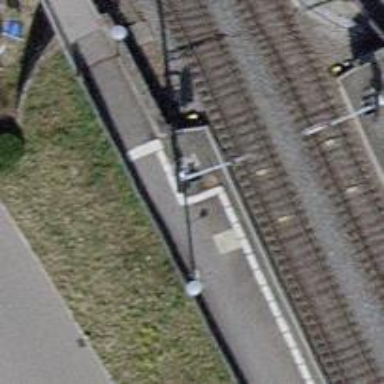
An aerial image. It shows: Railway signal.